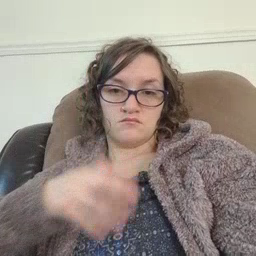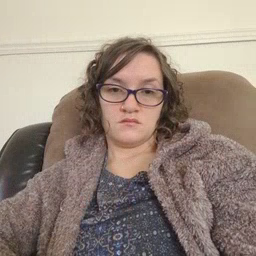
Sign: sad